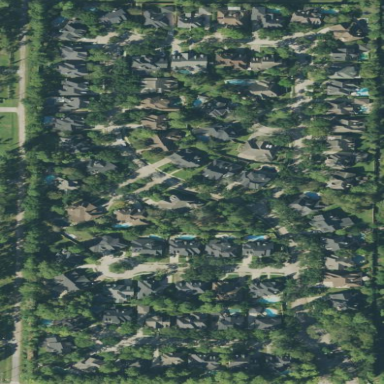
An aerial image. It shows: Residential neighbourhood.